Question: I have been trying to do a proper 301 redirect and have failed to do so. No matter what i try, its always a 302 redirect.
Returns a 302:
'''
http_redirect("urlgoeshere", '', false, HTTP_REDIRECT_PERM)
'''
Returns a 302:
'''
header("HTTP/1.1 301 Moved Permanently");
header("Location: urlgoeshere");
'''
Can anyone explain why these are coming back as 302's and not 301's? Server OS is linux, running PHP/5.2.14. Try it yourself.
I will give you guys a URL to try. I am testing using YSlow and Googlebot.
Should be 301: <URL>

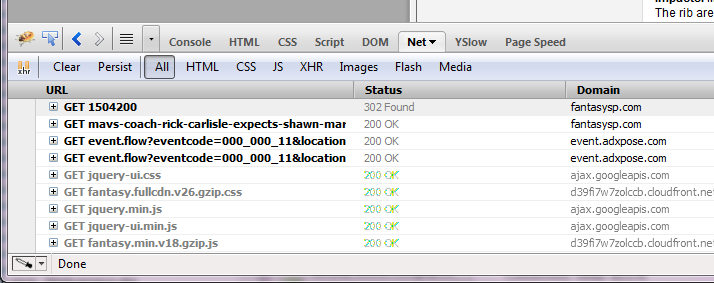
Answer: Pretty straightforward actually:
'''
header('Location: ' . $url, true, 301);
'''

---
If you're using FastCGI try doing this instead:
'''
header('Status: 301 Moved Permanently', true);
header('Location: ' . $url); // or header('Location: ' . $url, true, 301);
'''